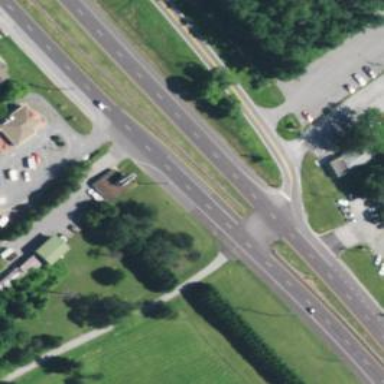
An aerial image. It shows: Asphalt trunk highway.